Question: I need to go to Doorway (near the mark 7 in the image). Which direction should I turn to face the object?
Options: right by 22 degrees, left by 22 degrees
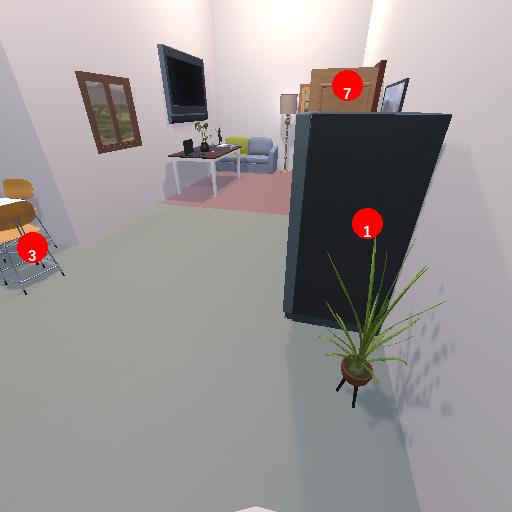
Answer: right by 22 degrees